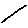
Label: line